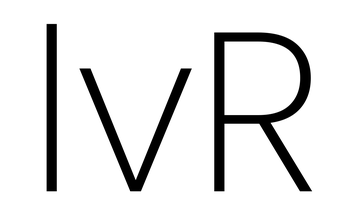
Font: Poppins-ExtraLight